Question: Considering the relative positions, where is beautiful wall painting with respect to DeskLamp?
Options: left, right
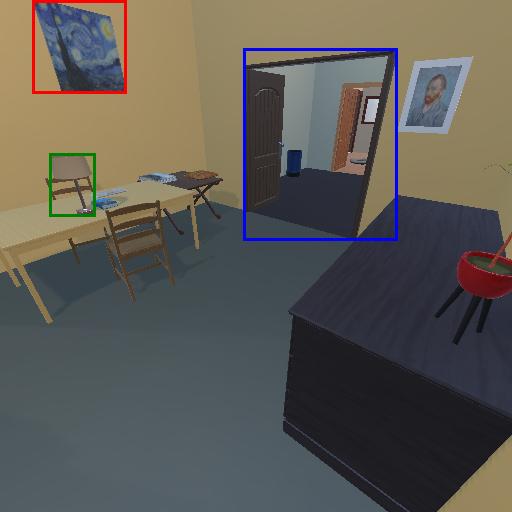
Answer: left